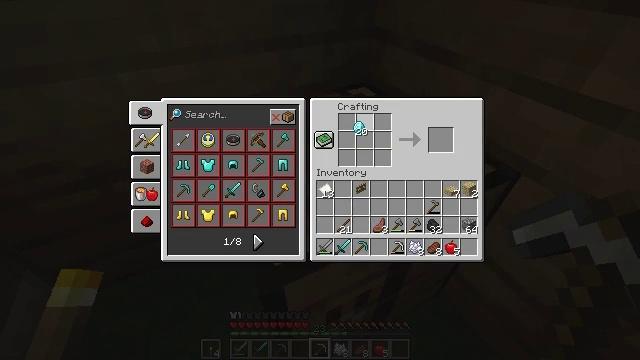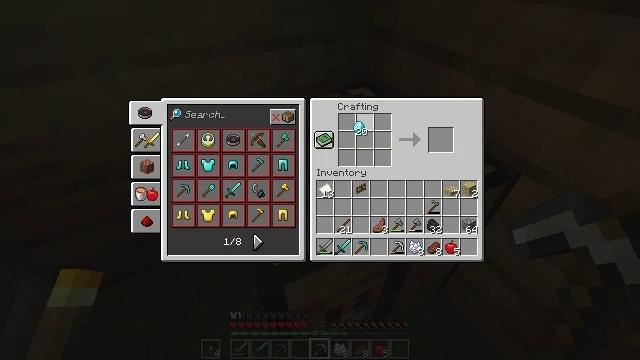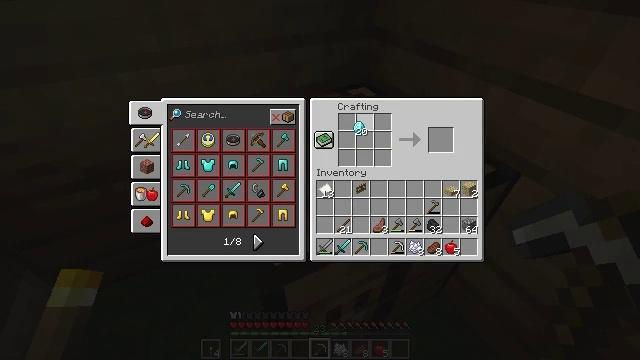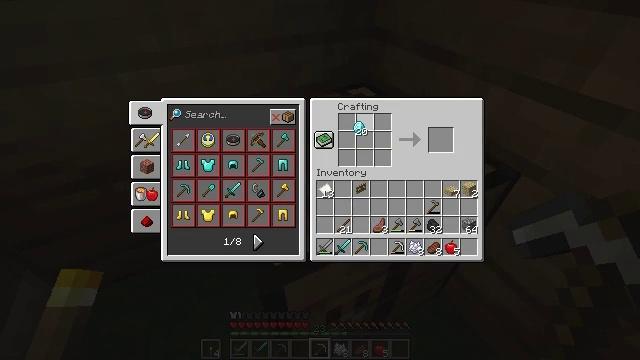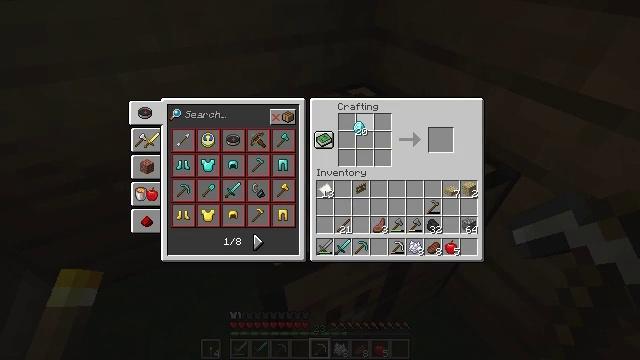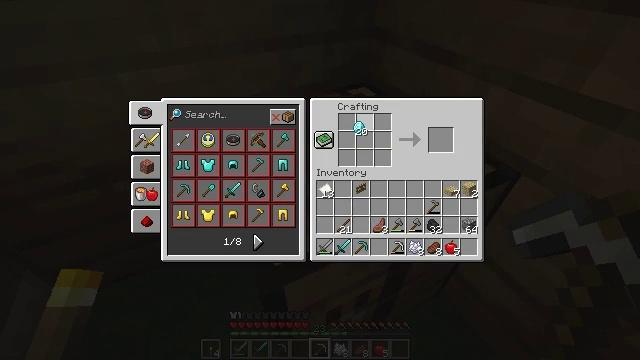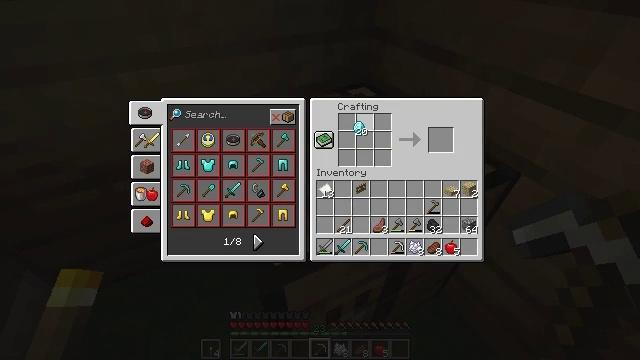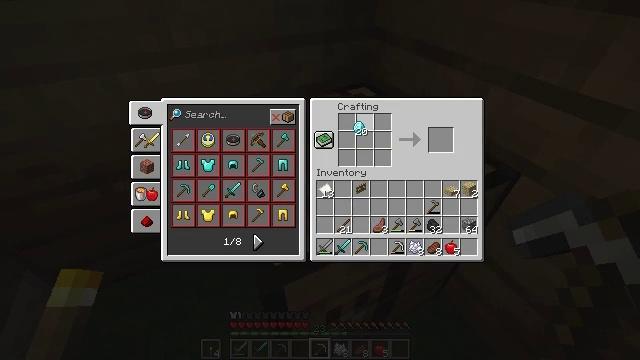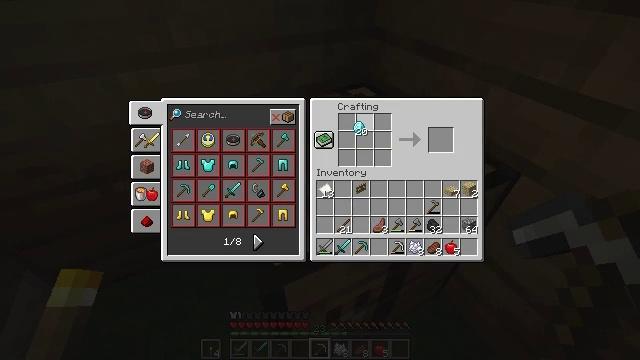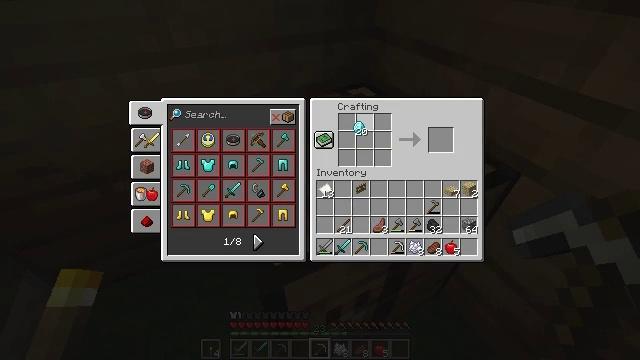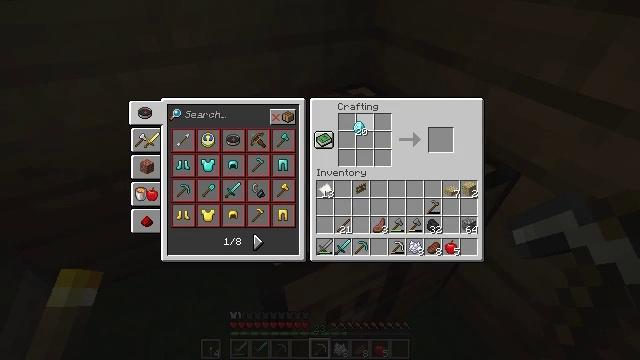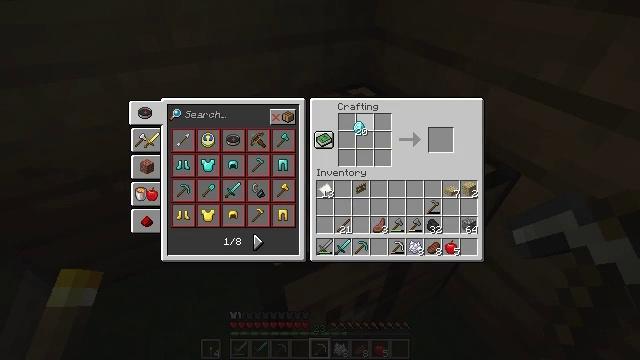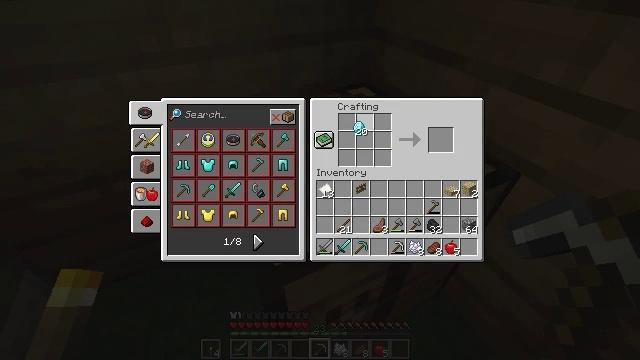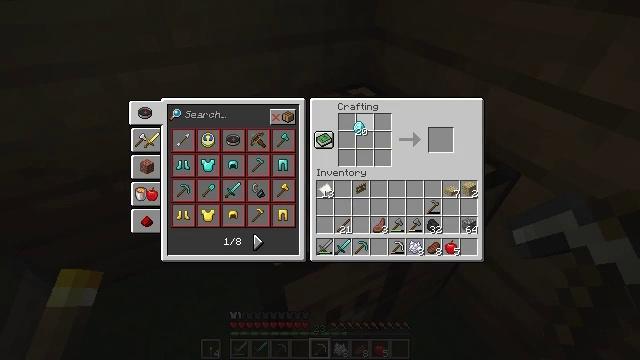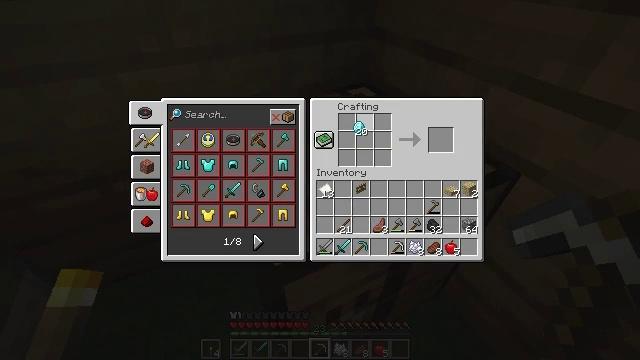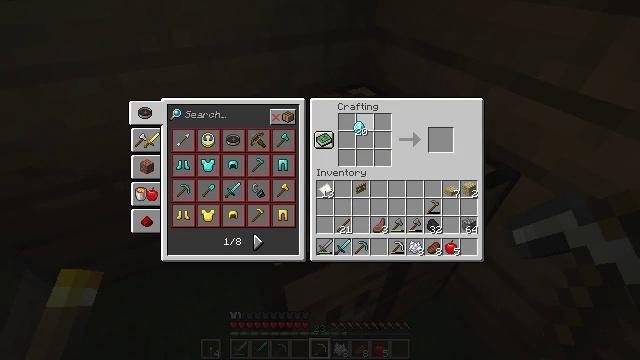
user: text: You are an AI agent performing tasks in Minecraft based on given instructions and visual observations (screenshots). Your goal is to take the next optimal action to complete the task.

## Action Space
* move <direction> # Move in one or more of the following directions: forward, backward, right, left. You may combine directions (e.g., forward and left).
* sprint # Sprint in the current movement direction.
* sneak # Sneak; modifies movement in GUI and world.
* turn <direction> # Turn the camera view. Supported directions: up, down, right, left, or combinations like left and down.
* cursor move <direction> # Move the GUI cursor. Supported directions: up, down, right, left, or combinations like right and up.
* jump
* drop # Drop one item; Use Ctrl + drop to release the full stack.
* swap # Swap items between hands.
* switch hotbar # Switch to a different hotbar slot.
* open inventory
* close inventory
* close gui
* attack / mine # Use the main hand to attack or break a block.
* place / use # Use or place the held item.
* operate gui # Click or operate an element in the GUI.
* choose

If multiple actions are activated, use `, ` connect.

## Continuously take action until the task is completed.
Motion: motion action
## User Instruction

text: Open a crafting table and craft the diamond axe.
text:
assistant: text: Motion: no_op
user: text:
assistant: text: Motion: no_op
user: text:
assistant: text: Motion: no_op
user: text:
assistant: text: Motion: no_op
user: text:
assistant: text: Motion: no_op
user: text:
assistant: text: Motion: no_op
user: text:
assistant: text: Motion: no_op
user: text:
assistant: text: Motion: no_op
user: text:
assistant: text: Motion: no_op
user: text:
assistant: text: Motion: no_op
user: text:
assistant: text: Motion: no_op
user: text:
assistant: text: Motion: no_op
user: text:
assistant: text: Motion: no_op
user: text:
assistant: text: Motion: no_op
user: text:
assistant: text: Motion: no_op
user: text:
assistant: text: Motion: no_op
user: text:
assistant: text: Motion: no_op
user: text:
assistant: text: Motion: no_op
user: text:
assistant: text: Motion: no_op
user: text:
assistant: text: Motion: no_op
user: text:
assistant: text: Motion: no_op
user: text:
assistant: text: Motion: no_op
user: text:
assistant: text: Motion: no_op
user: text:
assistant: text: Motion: no_op
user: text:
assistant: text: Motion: no_op
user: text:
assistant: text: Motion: no_op
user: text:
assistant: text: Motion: no_op
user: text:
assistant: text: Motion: no_op
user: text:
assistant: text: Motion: no_op
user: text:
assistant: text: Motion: no_op